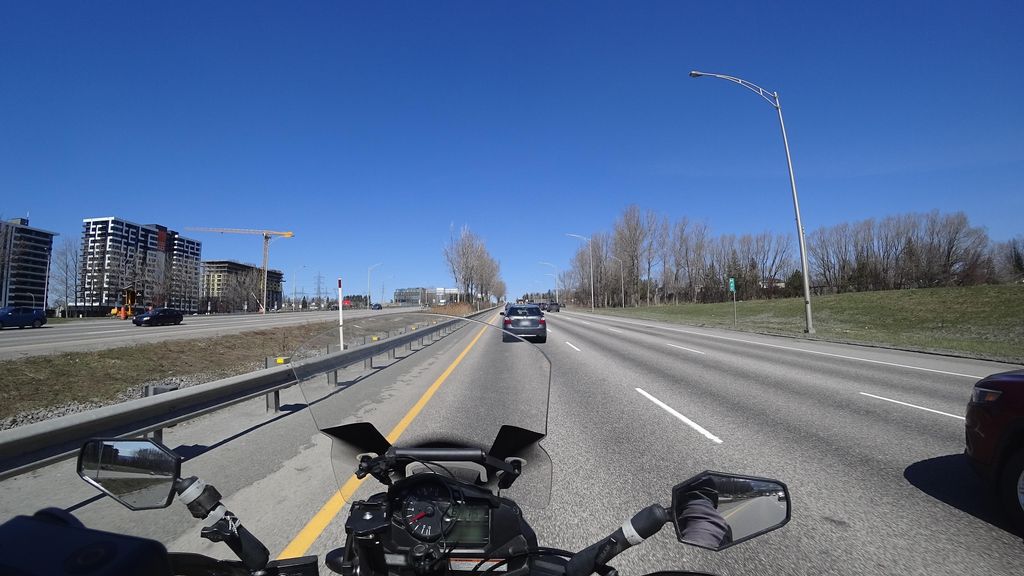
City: quebec_city